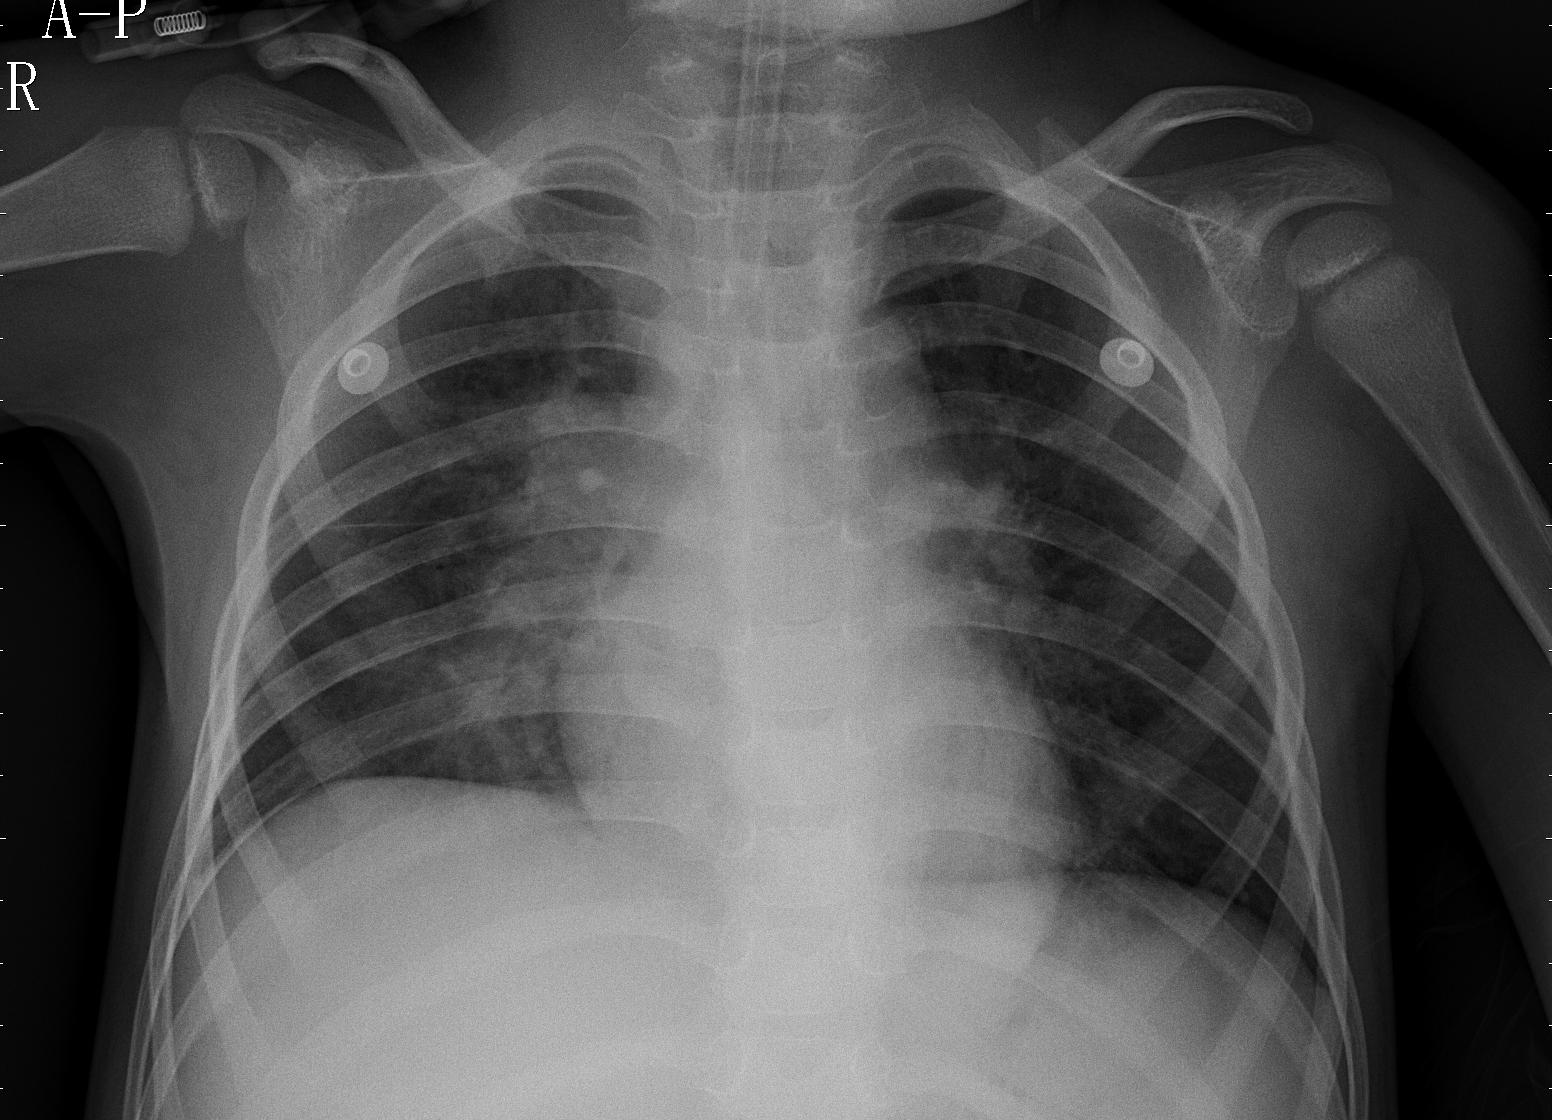
Diagnosis: PNEUMONIA